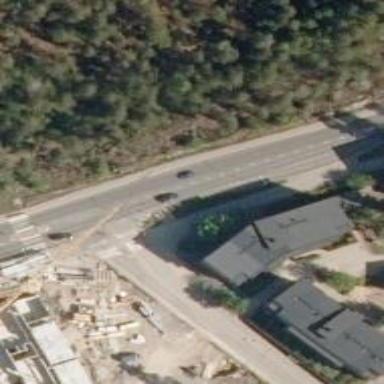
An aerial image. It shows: Asphalt footway.